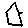
Label: house